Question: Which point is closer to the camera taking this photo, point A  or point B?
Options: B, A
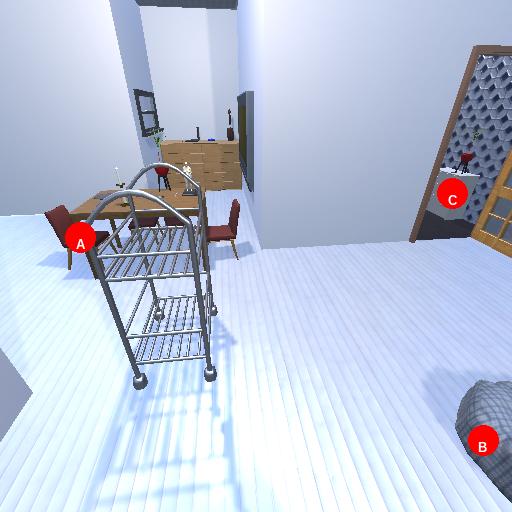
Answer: B